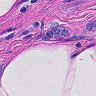
Metastatic tissue present: yes